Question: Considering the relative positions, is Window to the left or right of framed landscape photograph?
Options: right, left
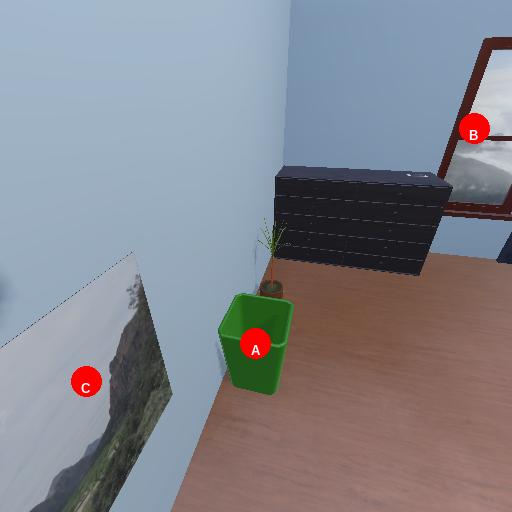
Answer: right